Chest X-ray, PA view. Patient: 20 years old, sex M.
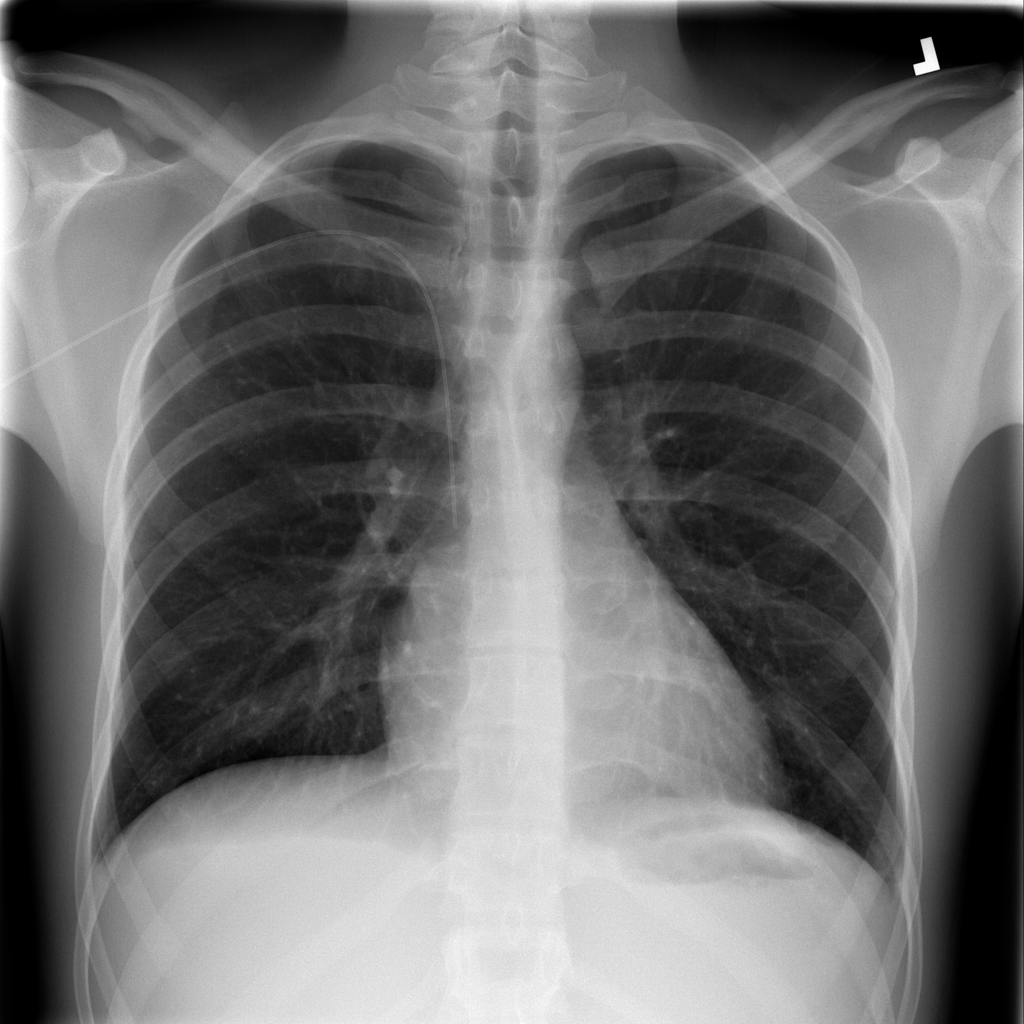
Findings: No Finding